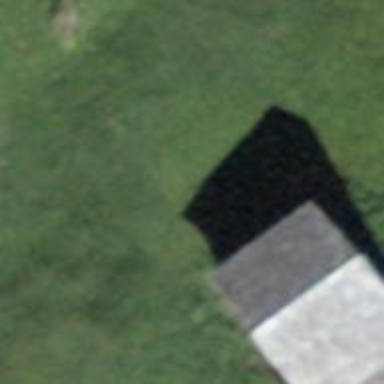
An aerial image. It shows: Barn.